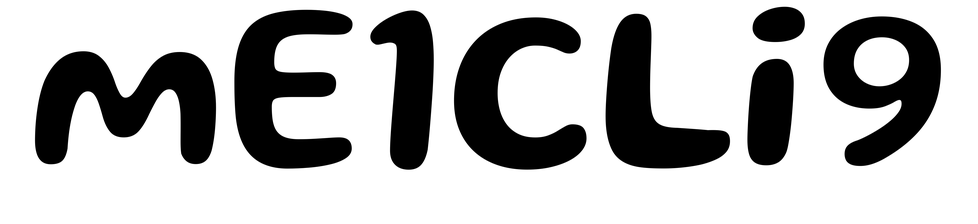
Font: Gluten_Medium